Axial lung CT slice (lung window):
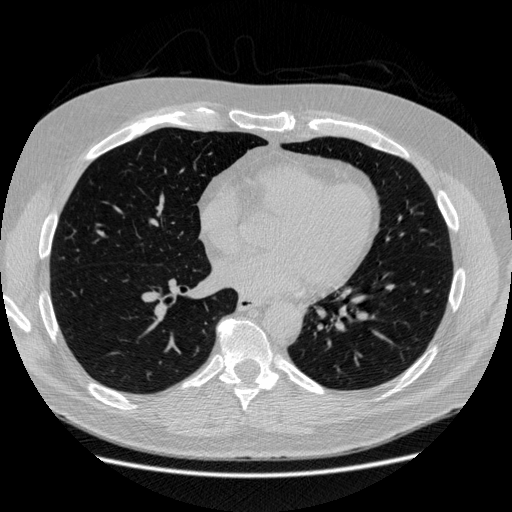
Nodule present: no